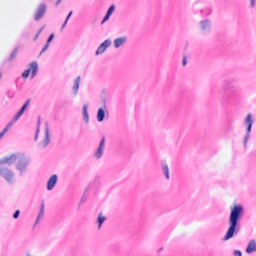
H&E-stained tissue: Breast